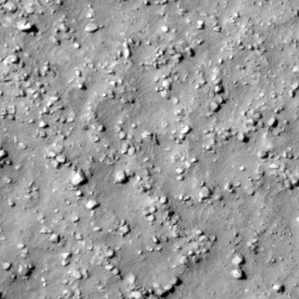
Label: non_frost